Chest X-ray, PA view. Patient: 49 years old, sex F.
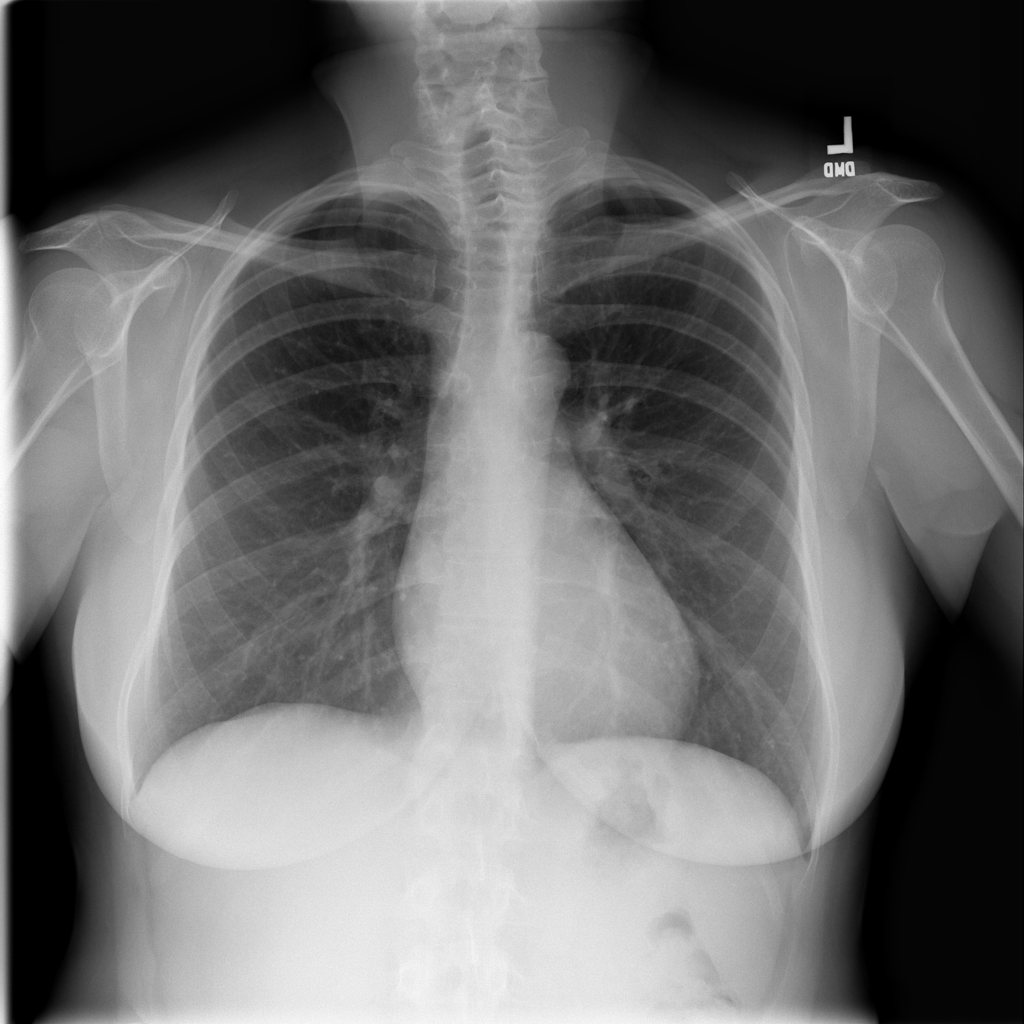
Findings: No Finding